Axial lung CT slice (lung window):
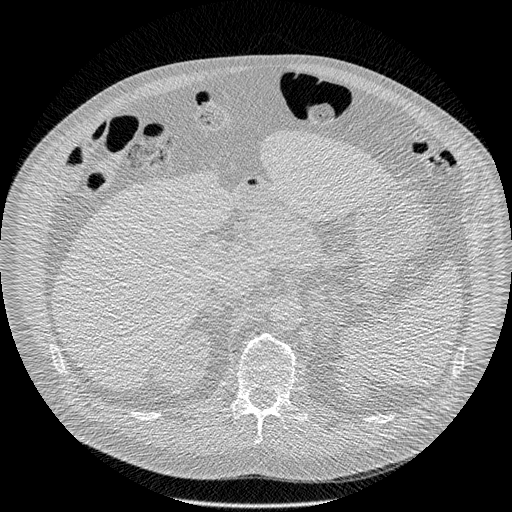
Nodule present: no